已知集合 \(A = \{(x,y)|y = x^2 + 2bx + 1\}\)，\(B = \{(x,y)|y = 2a(x + b)\}\)，其中 \(a < 0,b < 0\)，且 \(A \cap B\) 是单元素集合，则集合 \(P = \{(x,y)|(x - a)^2 + (y - b)^2 \le 1\}\) 对应的图形的面积为 \underline{\quad\quad\quad}。
【解答】
【答案】\({2\pi}\)

【分析】先根据 \(A \cap B\) 是一个单元素集合，得到直线和抛物线相切，得到 \(a^2 + b^2 = 1\)，

结合图象得到集合对应图形的面积为半径为 1 小圆的面积与半径为 2 大圆的面积的 \(\frac{1}{4}\) 的和，问题得以解决。

【详解】解：集合 \(A = \{(x,y)|y = x^2 + 2bx + 1\}\)，\(B = \{(x,y)|y = 2a(x + b)\}\)，且 \(A \cap B\) 是一个单元素集合，

\(\therefore\) 直线和抛物线相切，

\(\therefore\) 由 \(x^2 + 2bx + 1 = 2a(x + b)\)，即 \(x^2 + 2(b - a)x + 1 - 2ab = 0\)，有相等的实根，
所以 \(\Delta = 4(b - a)^2 - 4(1 - 2ab) = 0\)，即 \(a^2 + b^2 = 1\)，

\(\because a < 0,b < 0\)，\(P = \{(x,y)|(x - a)^2 + (y - b)^2 \le 1\}\)，

\(\therefore\) 圆心在以原点为圆心，以 1 为半径的圆上的一部分（第三象限），如图所示，

\(\therefore\) 集合 \(P\) 对应图形的面积 = 半径为 1 小圆的面积 + 半径为 2 大圆的面积的 \(\frac{1}{4}\)，

即 \(\pi + \pi = 2\pi\)。

故答案为：\({2\pi}\)。

【点睛】本题考查由对集合的理解，考查一次函数与二次函数相交的关系，属于中档题。
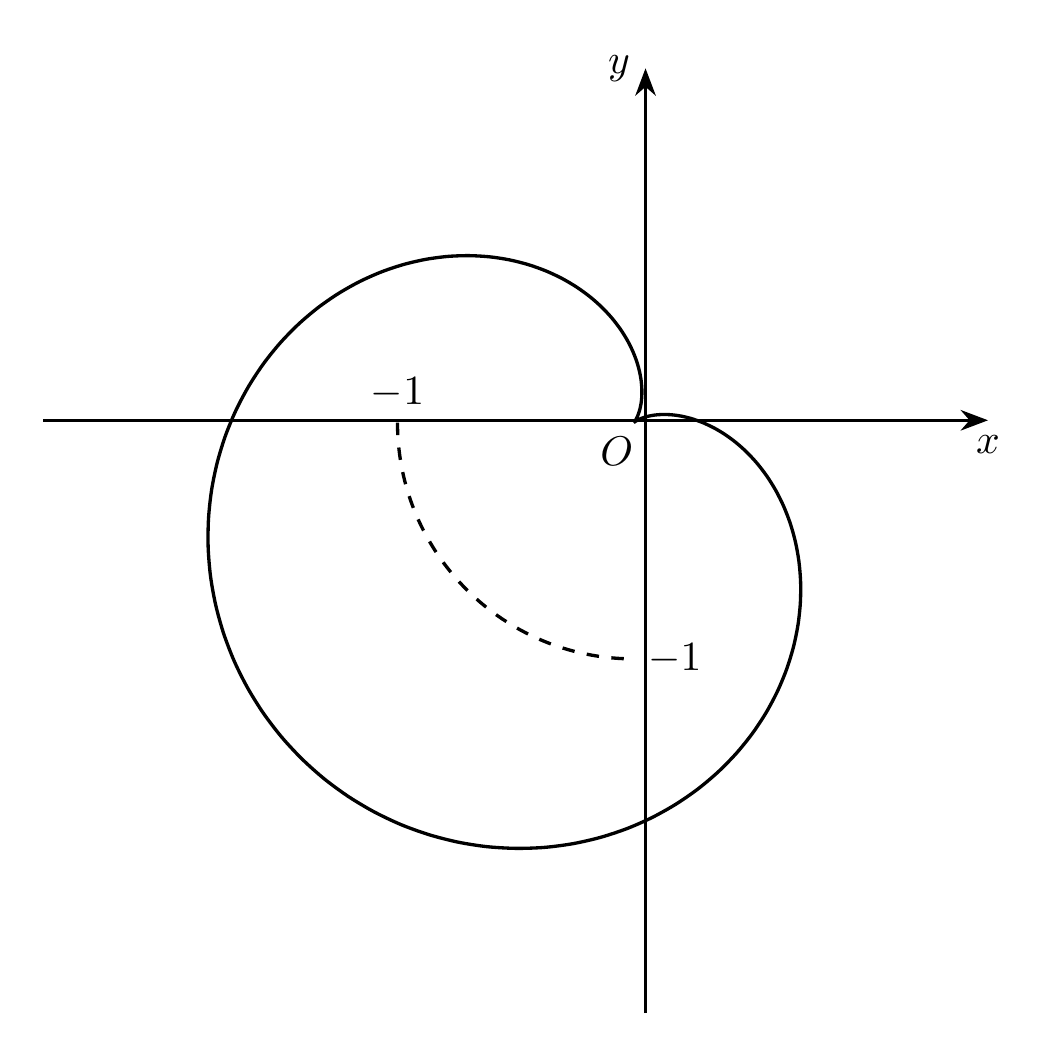